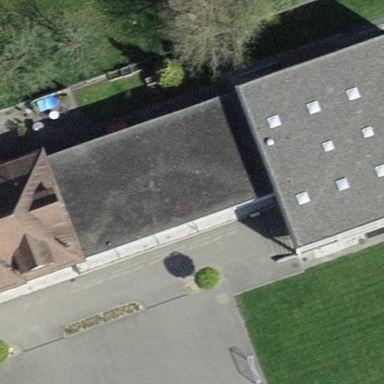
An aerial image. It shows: School building.